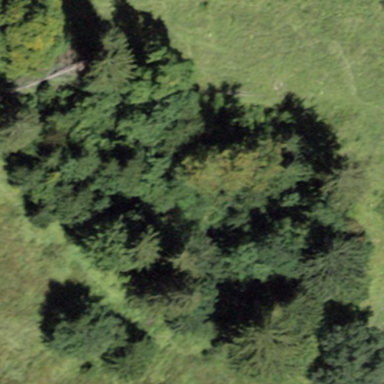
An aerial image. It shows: Forest area.